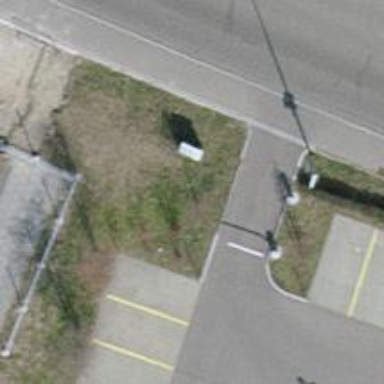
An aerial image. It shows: Lift gate barrier.